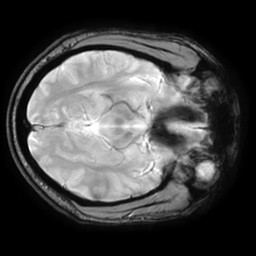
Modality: T2starw
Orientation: axial
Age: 47
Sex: male
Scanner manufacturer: ge
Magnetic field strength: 3 T
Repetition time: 0.65 s
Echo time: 0.02 s